Group 1:
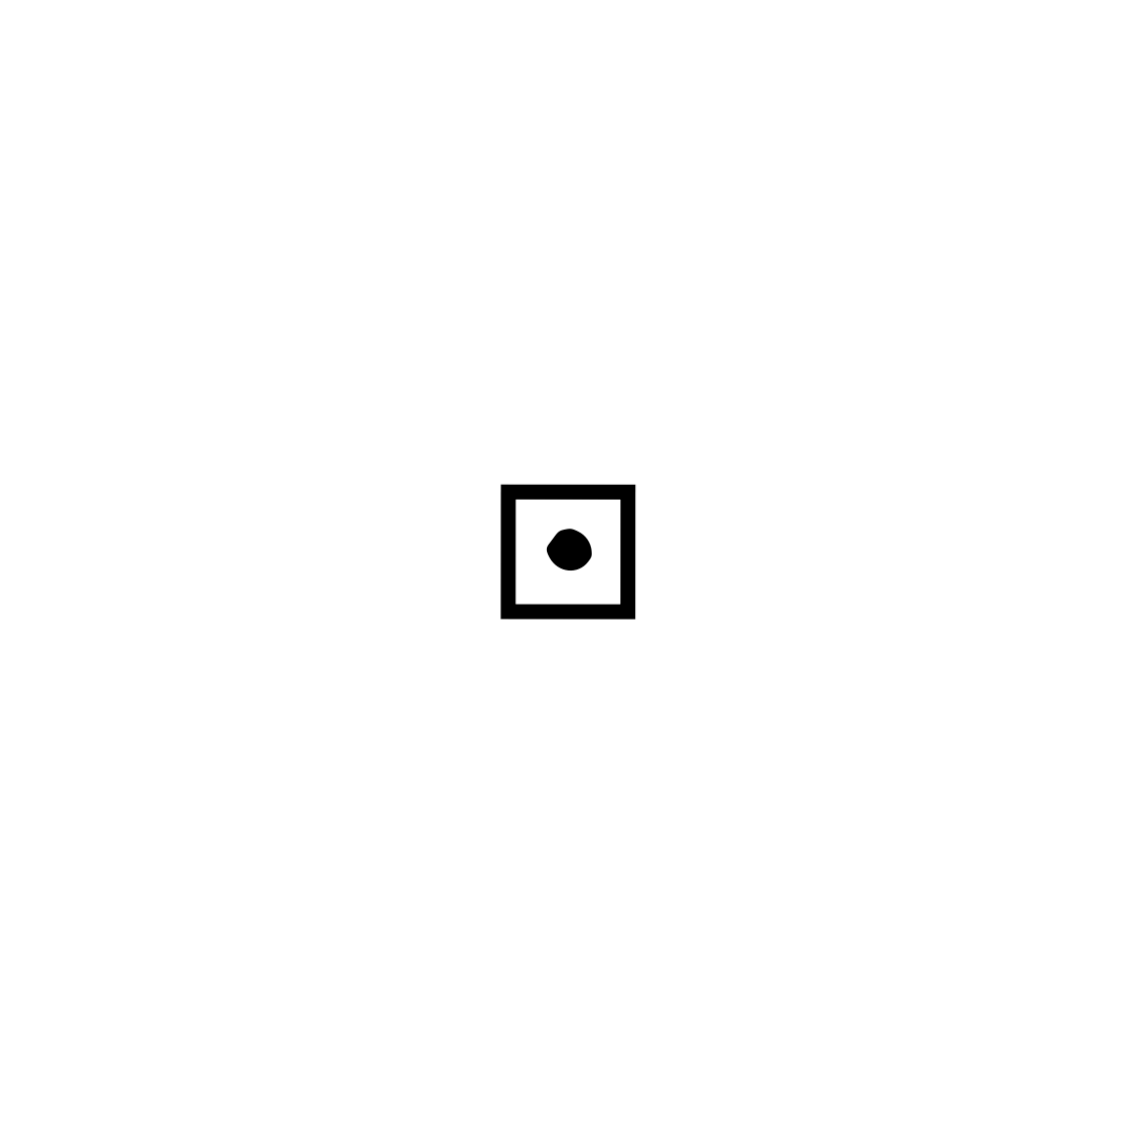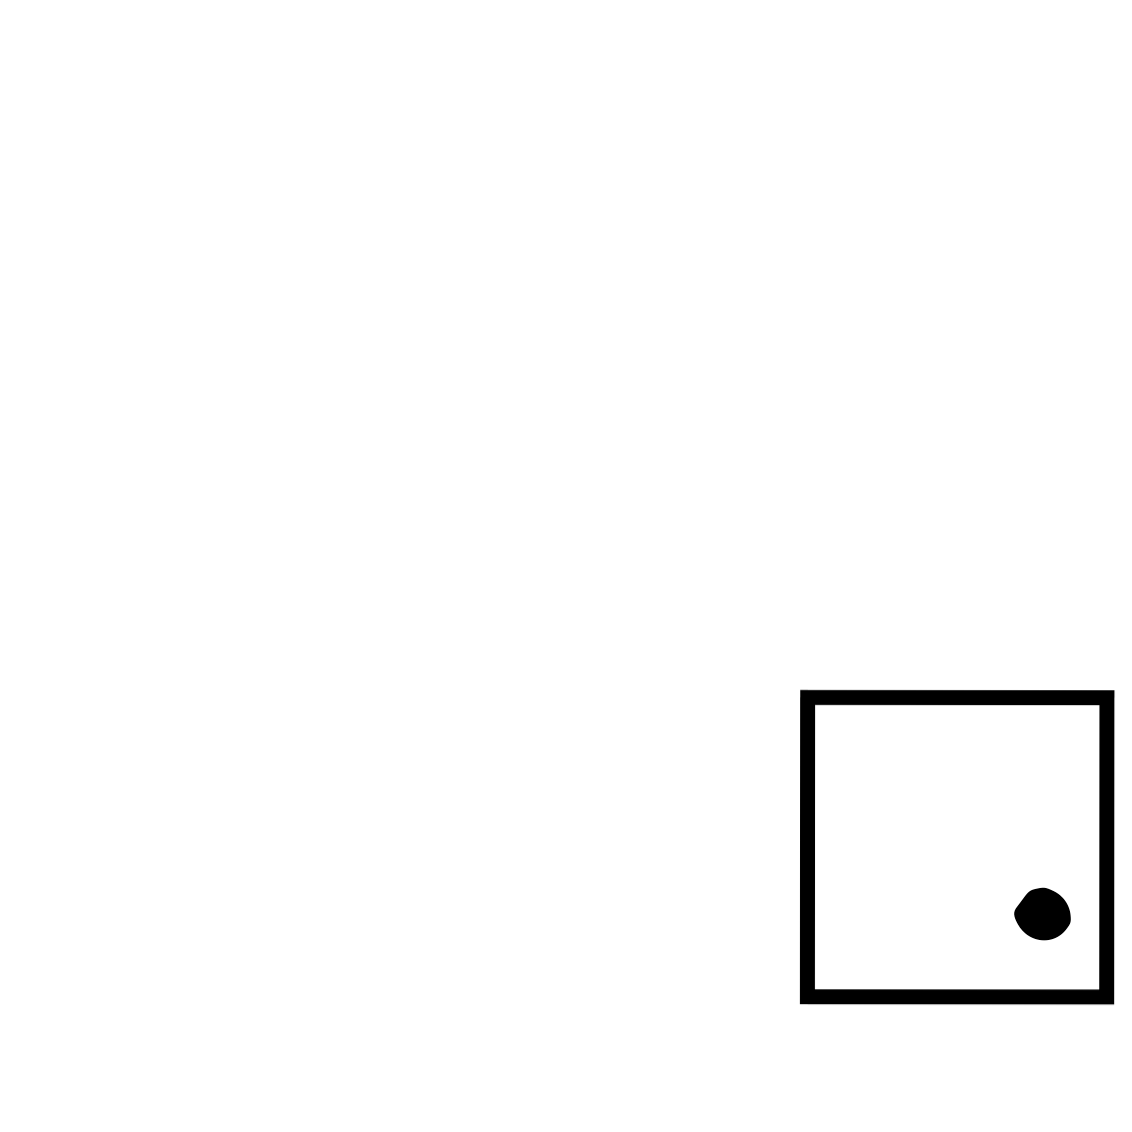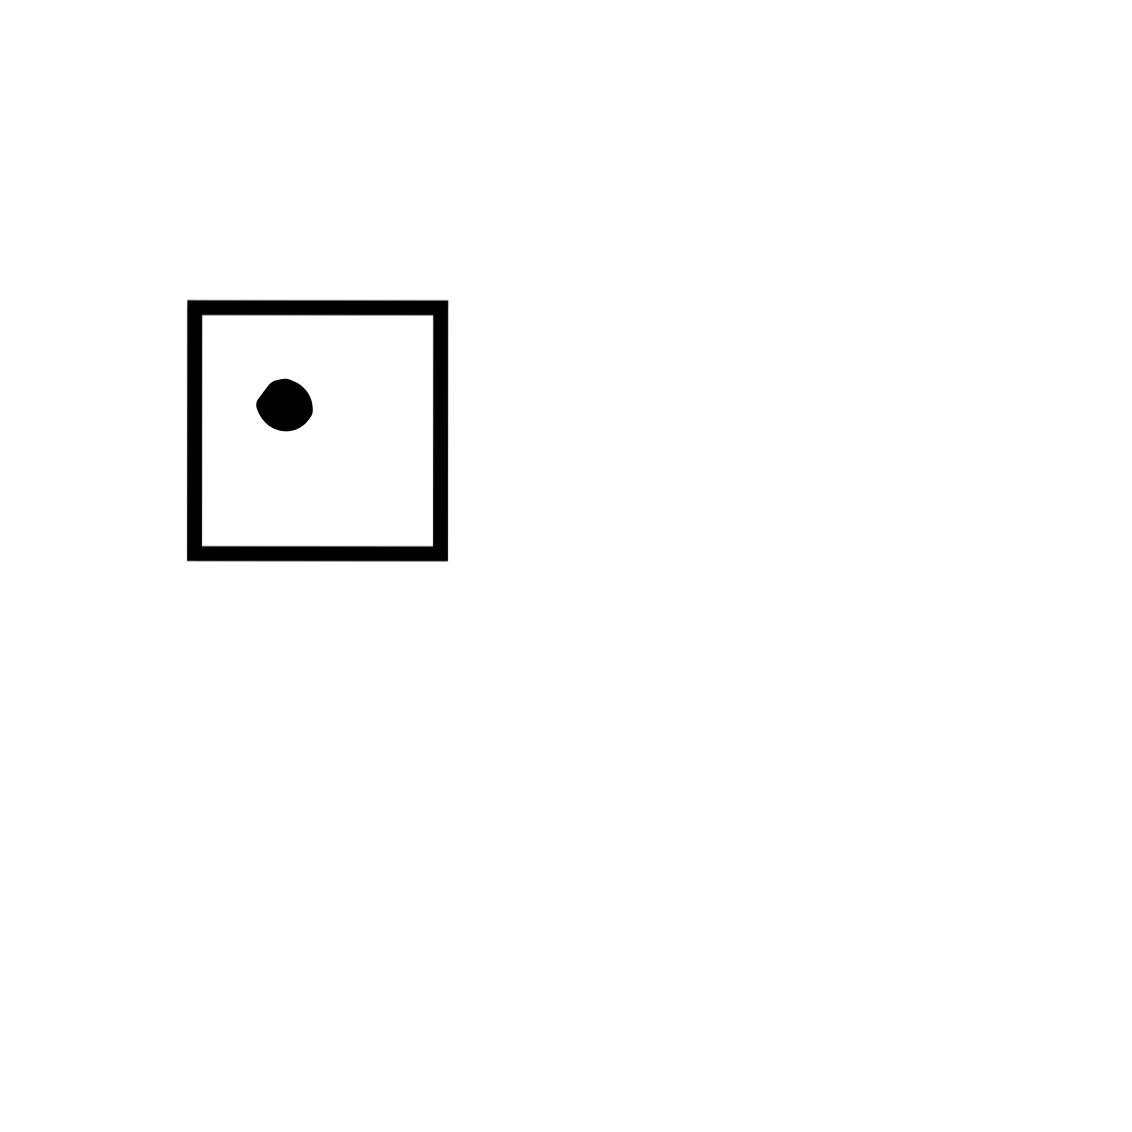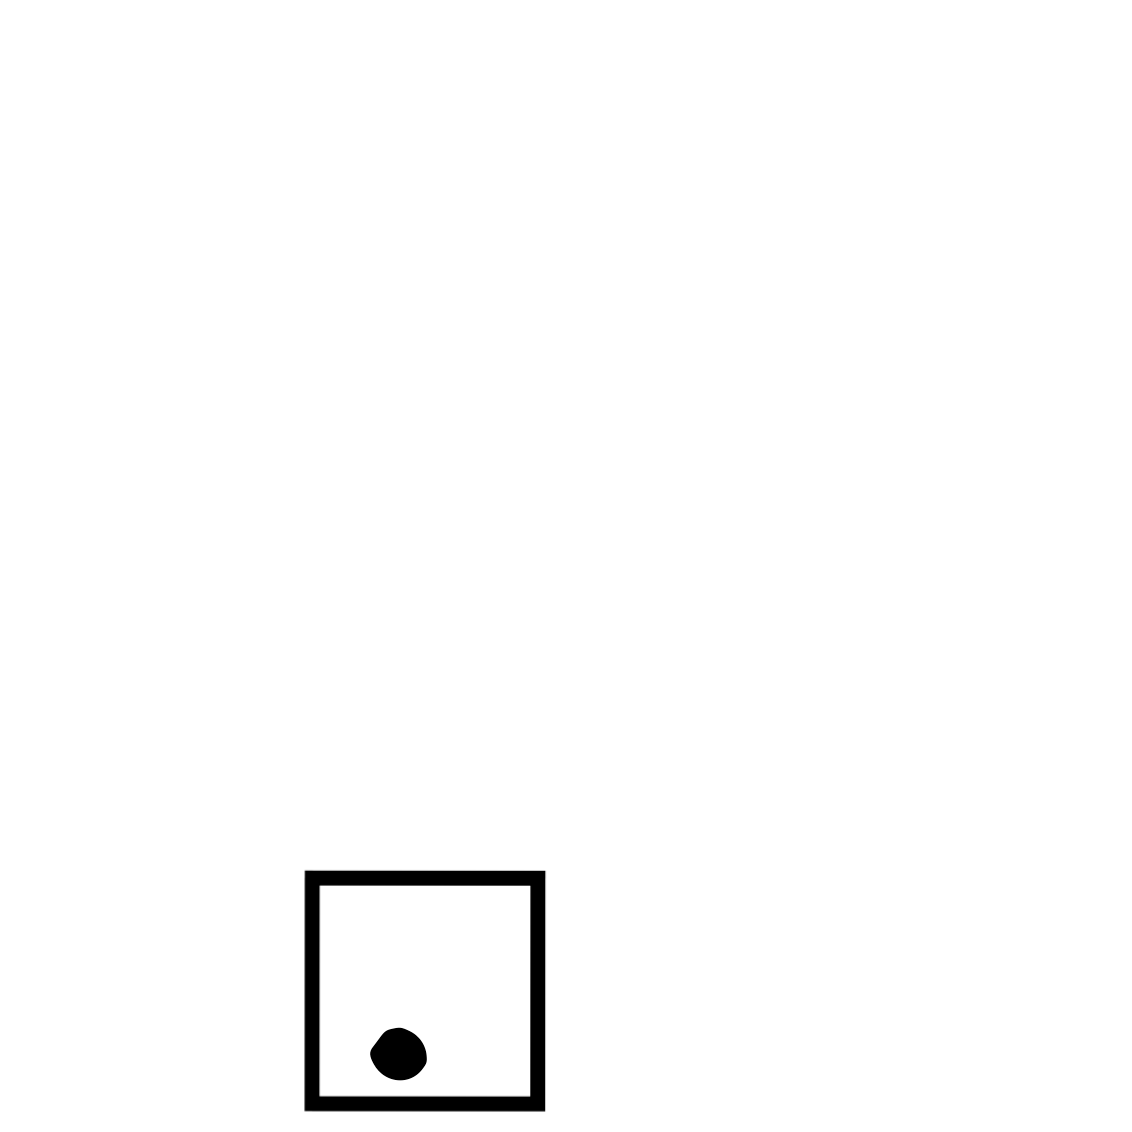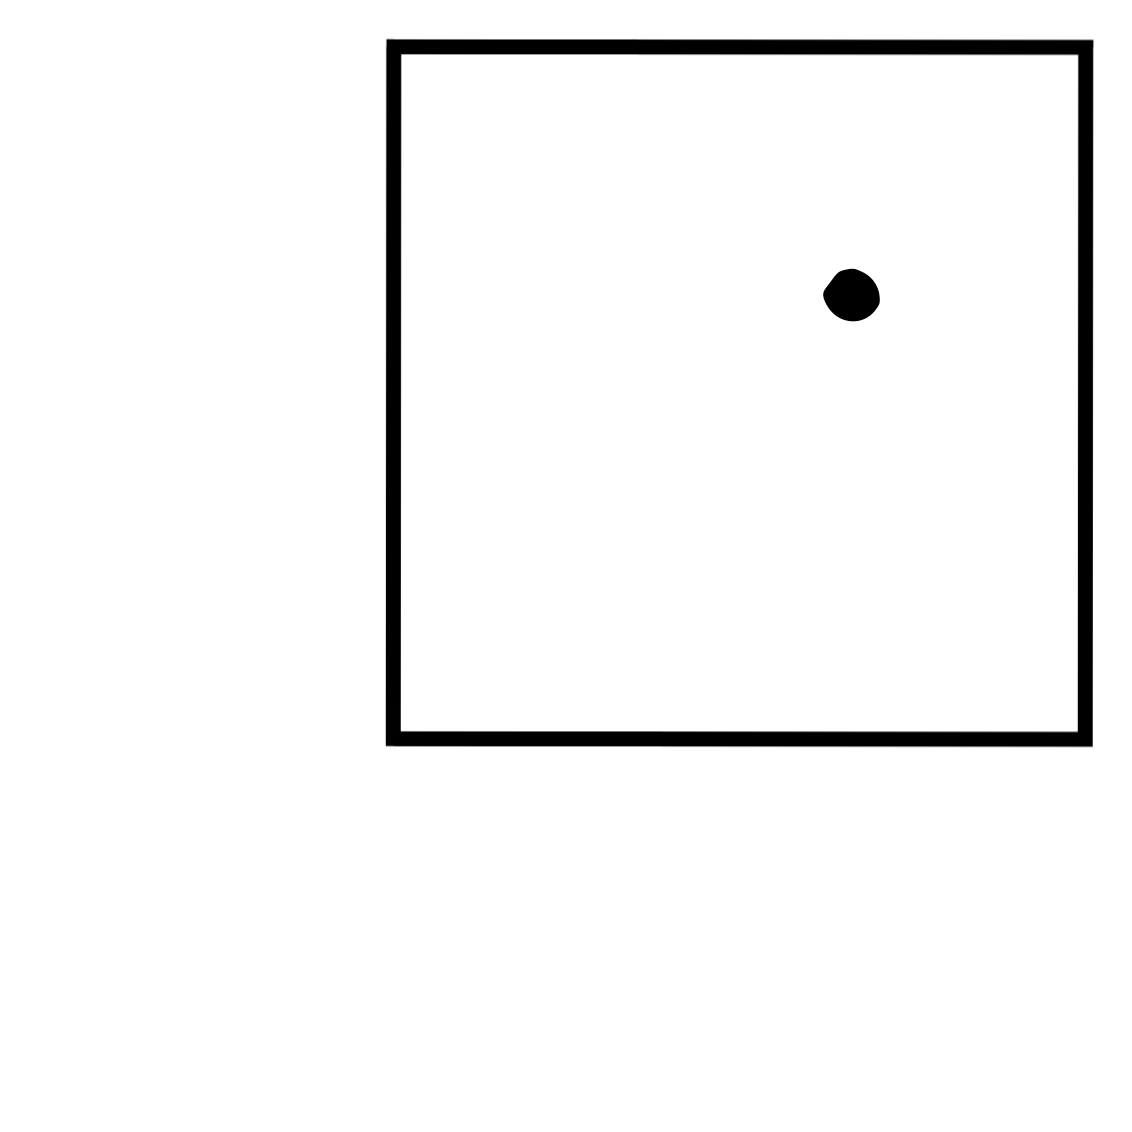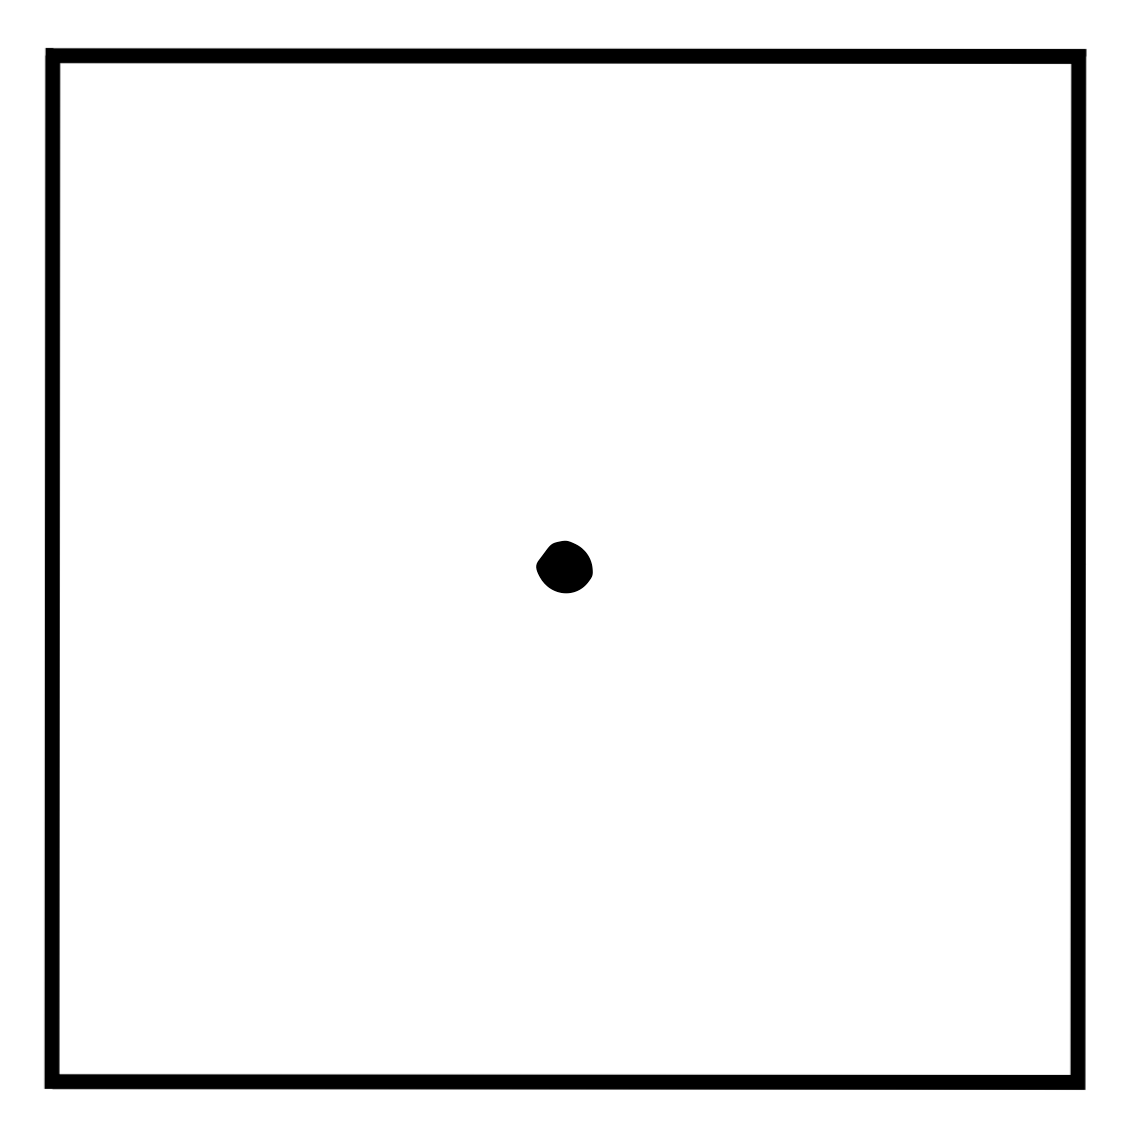
Group 2:
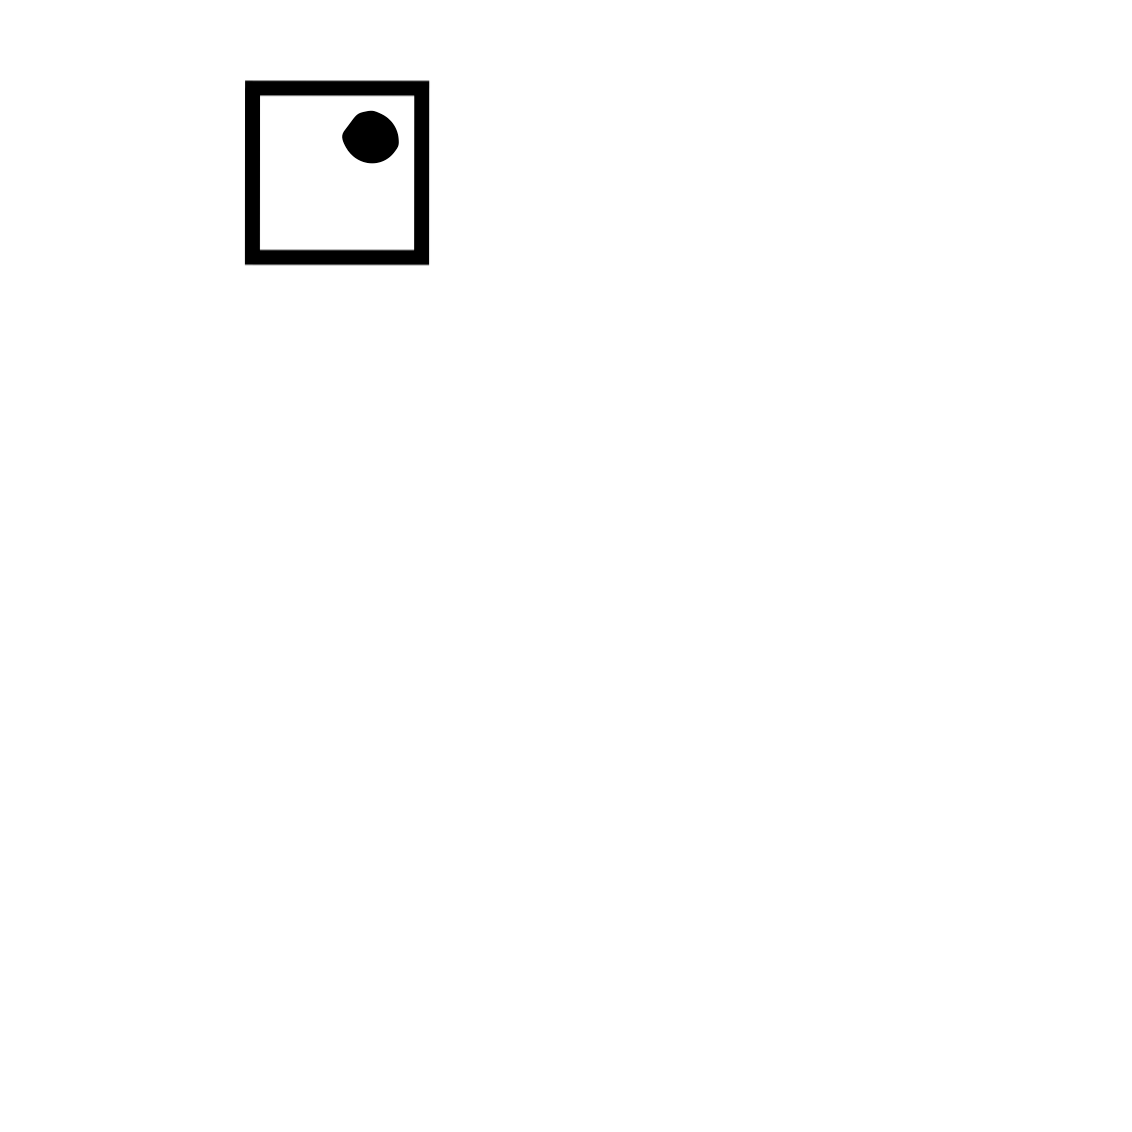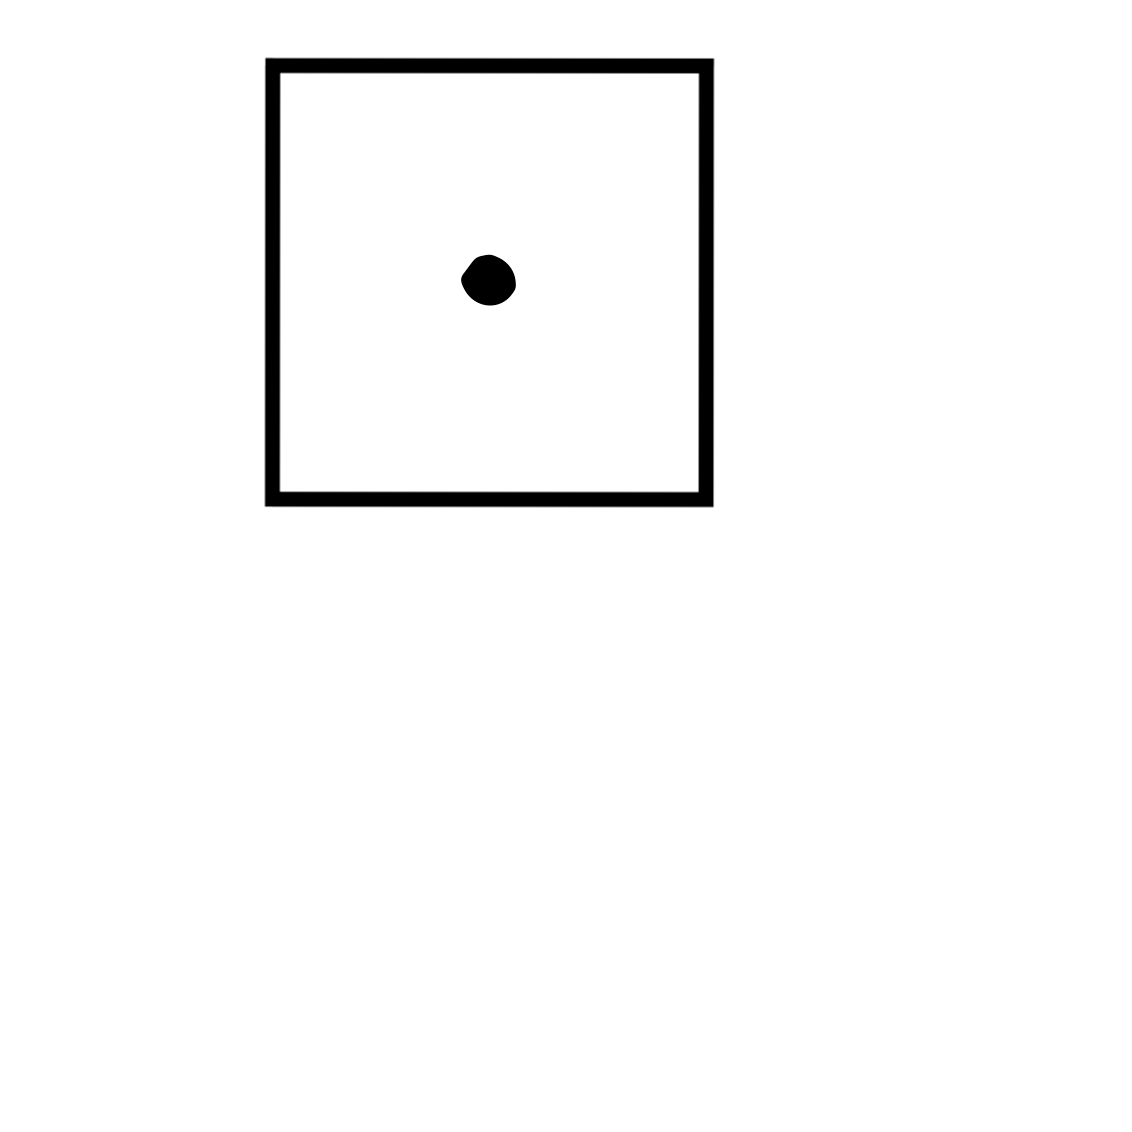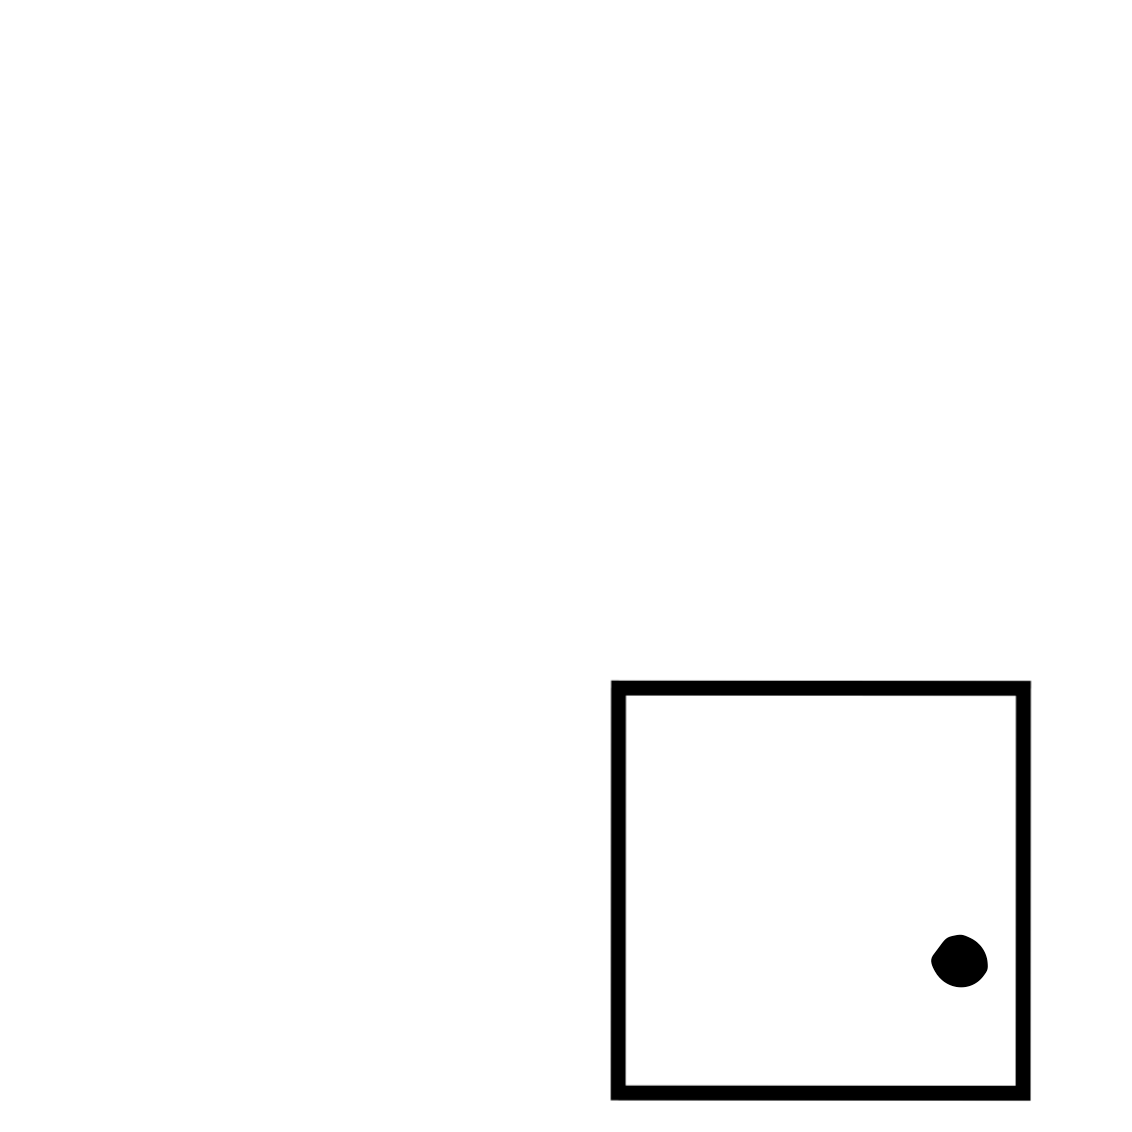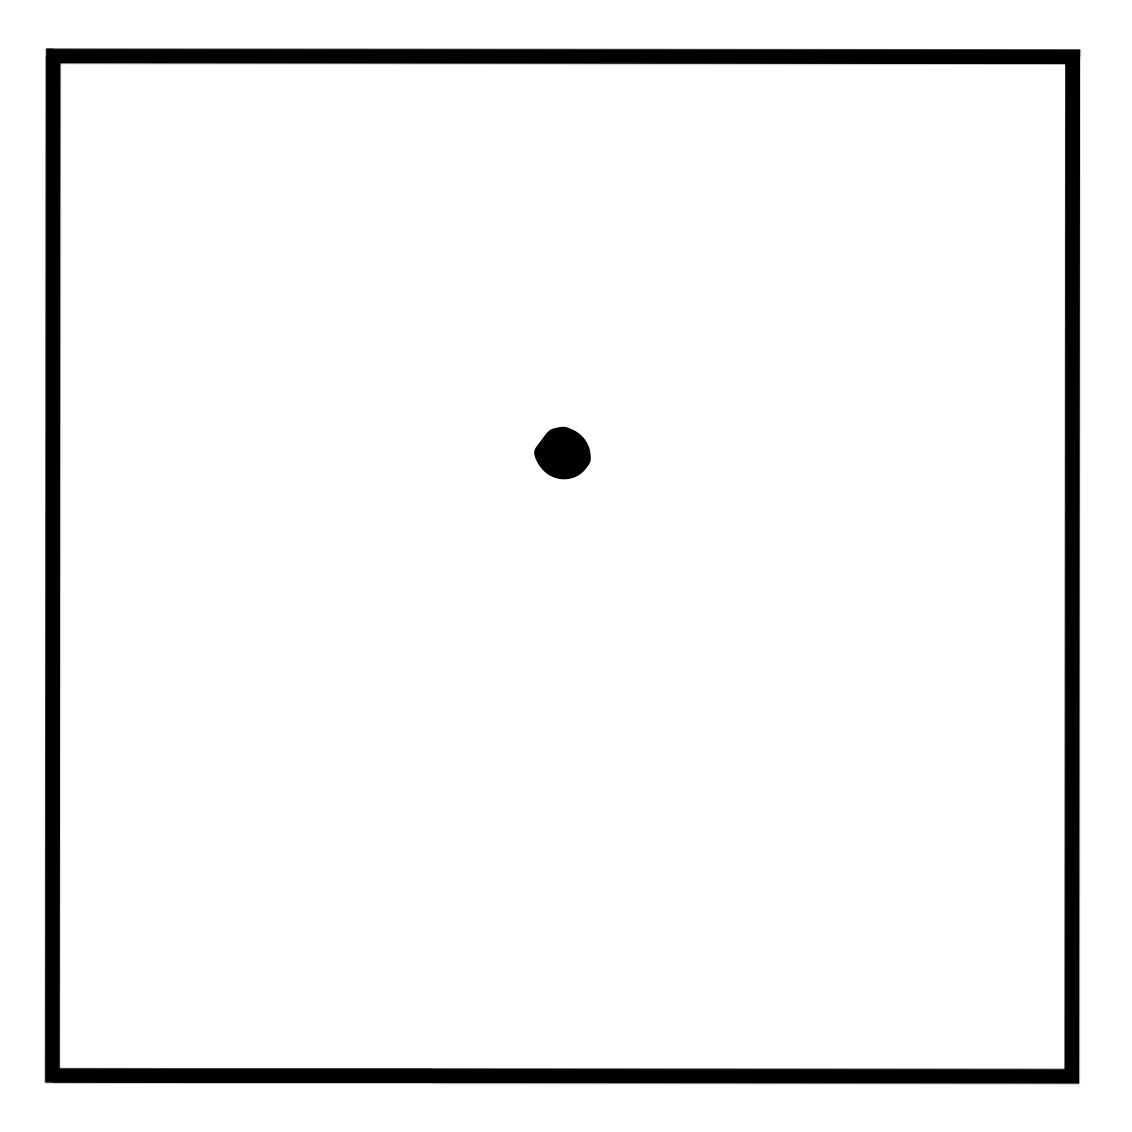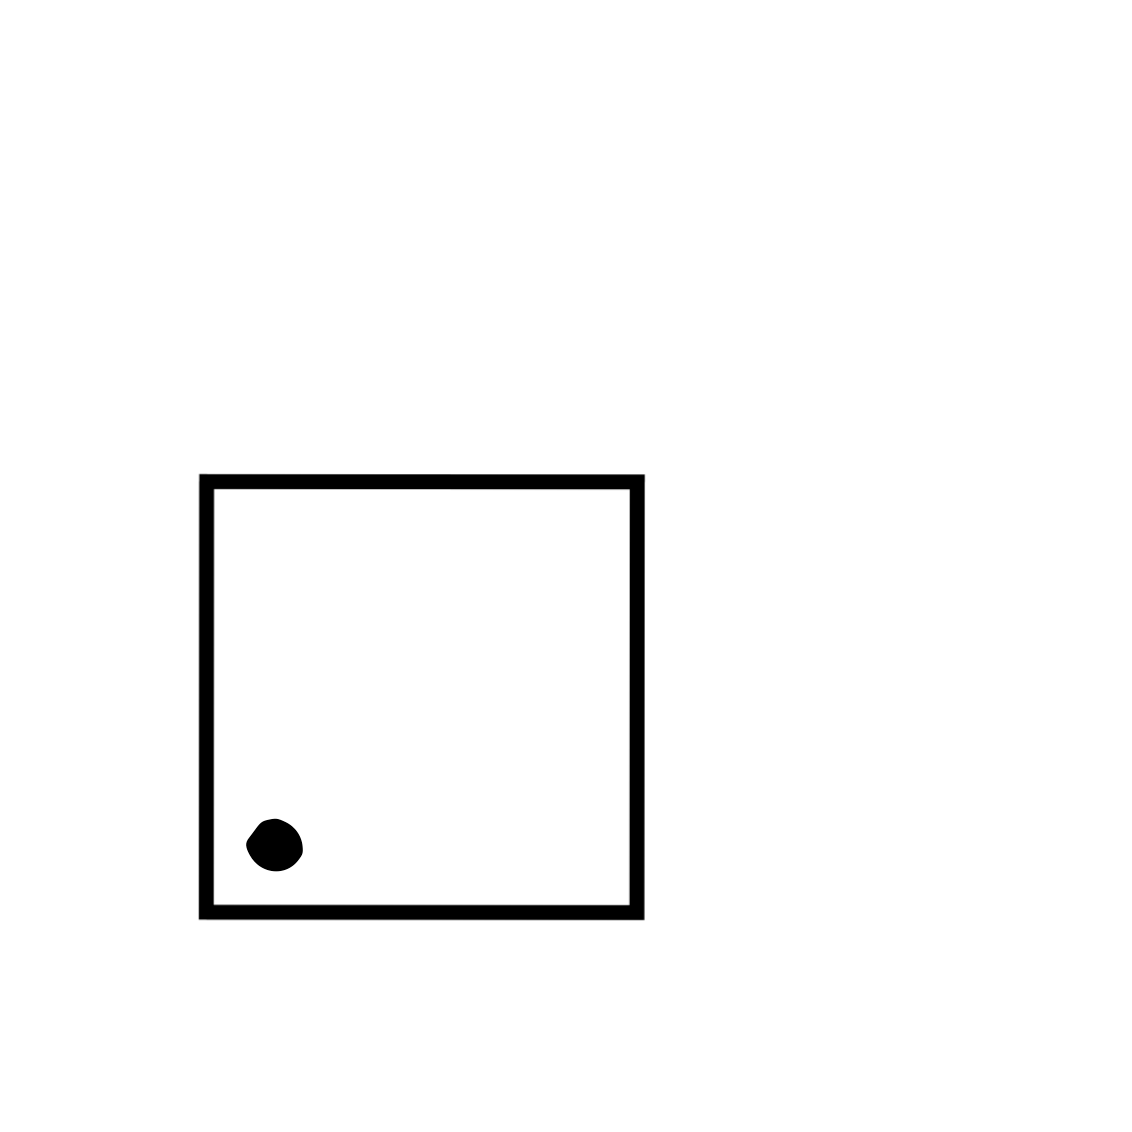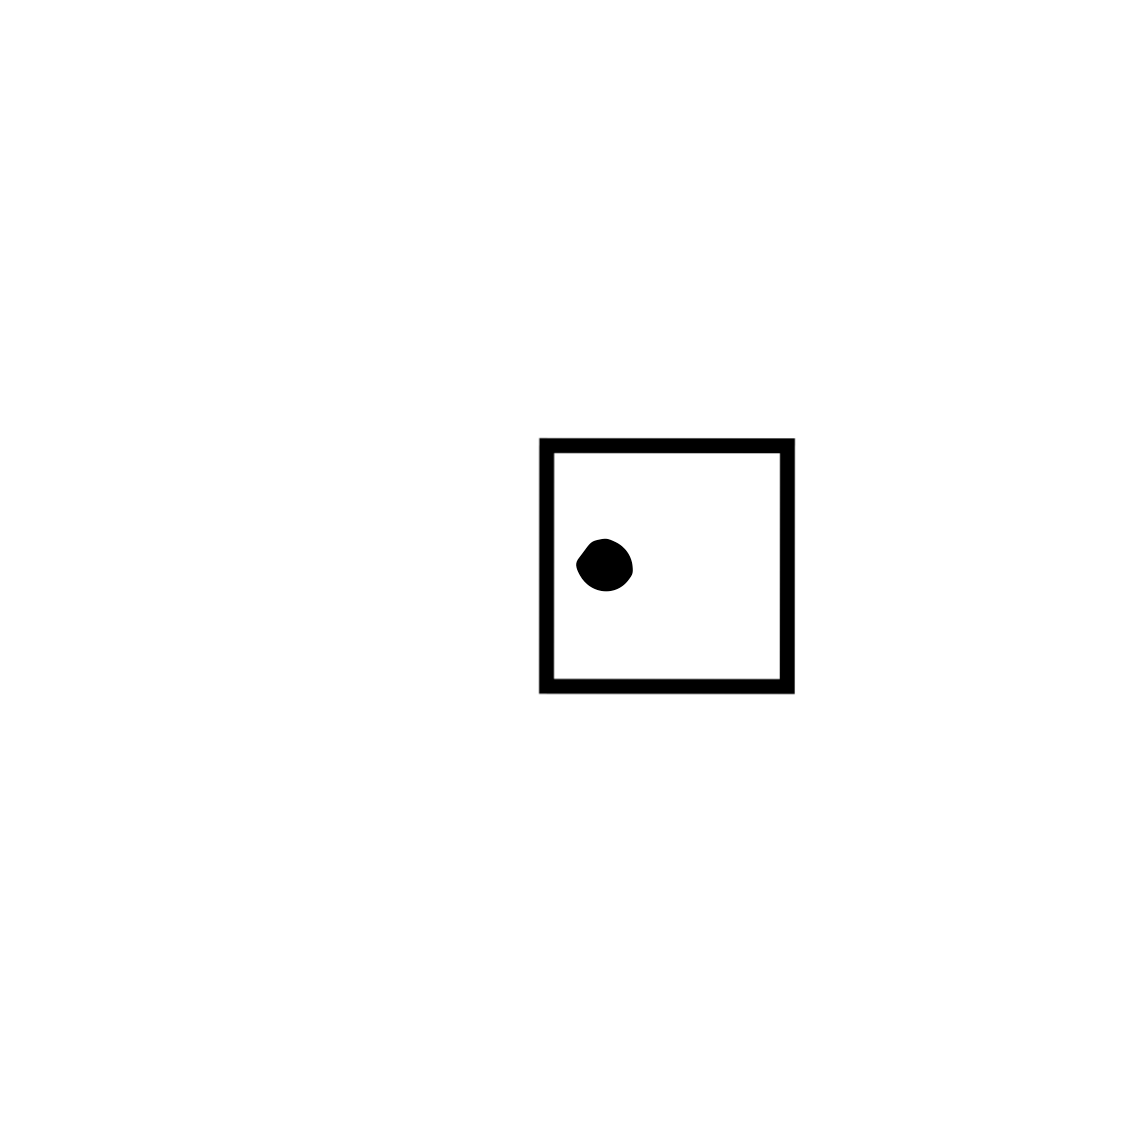
Rule separating the two groups: Dot's position within square is center of square's position within panel vs. not so.
Concepts: bounding_box, center, distance_from_center, self-reference
Comments: All examples in this problem are dots inside square outlines.
Author: Leo Crabbe